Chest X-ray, AP view. Patient: 70 years old, sex F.
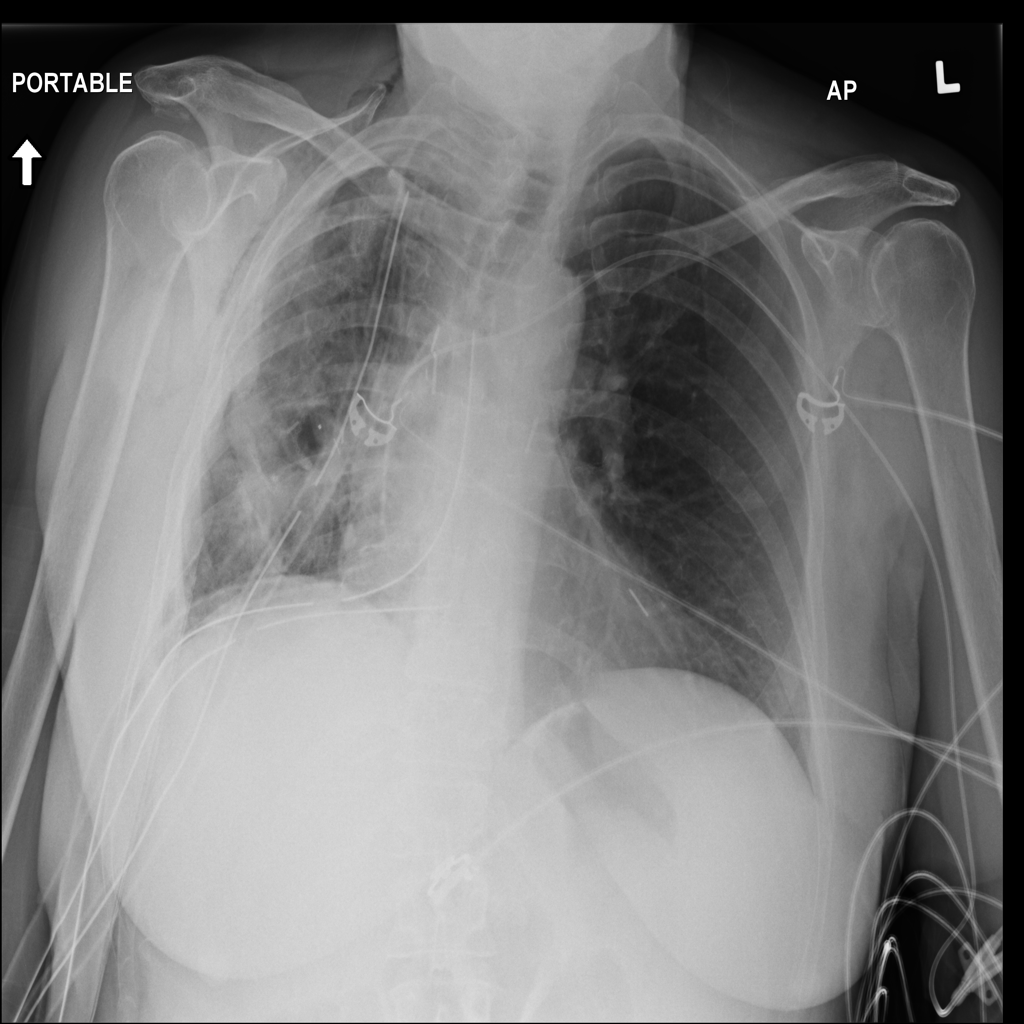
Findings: Emphysema, Pneumothorax